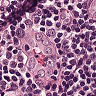
Metastatic tissue present: no